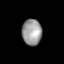
Tissue: lung
Cell type: Epithelial cells
Senescence score: 0.2274
Nuclear area (px): 504
Mean DAPI intensity: 154.067